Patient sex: M
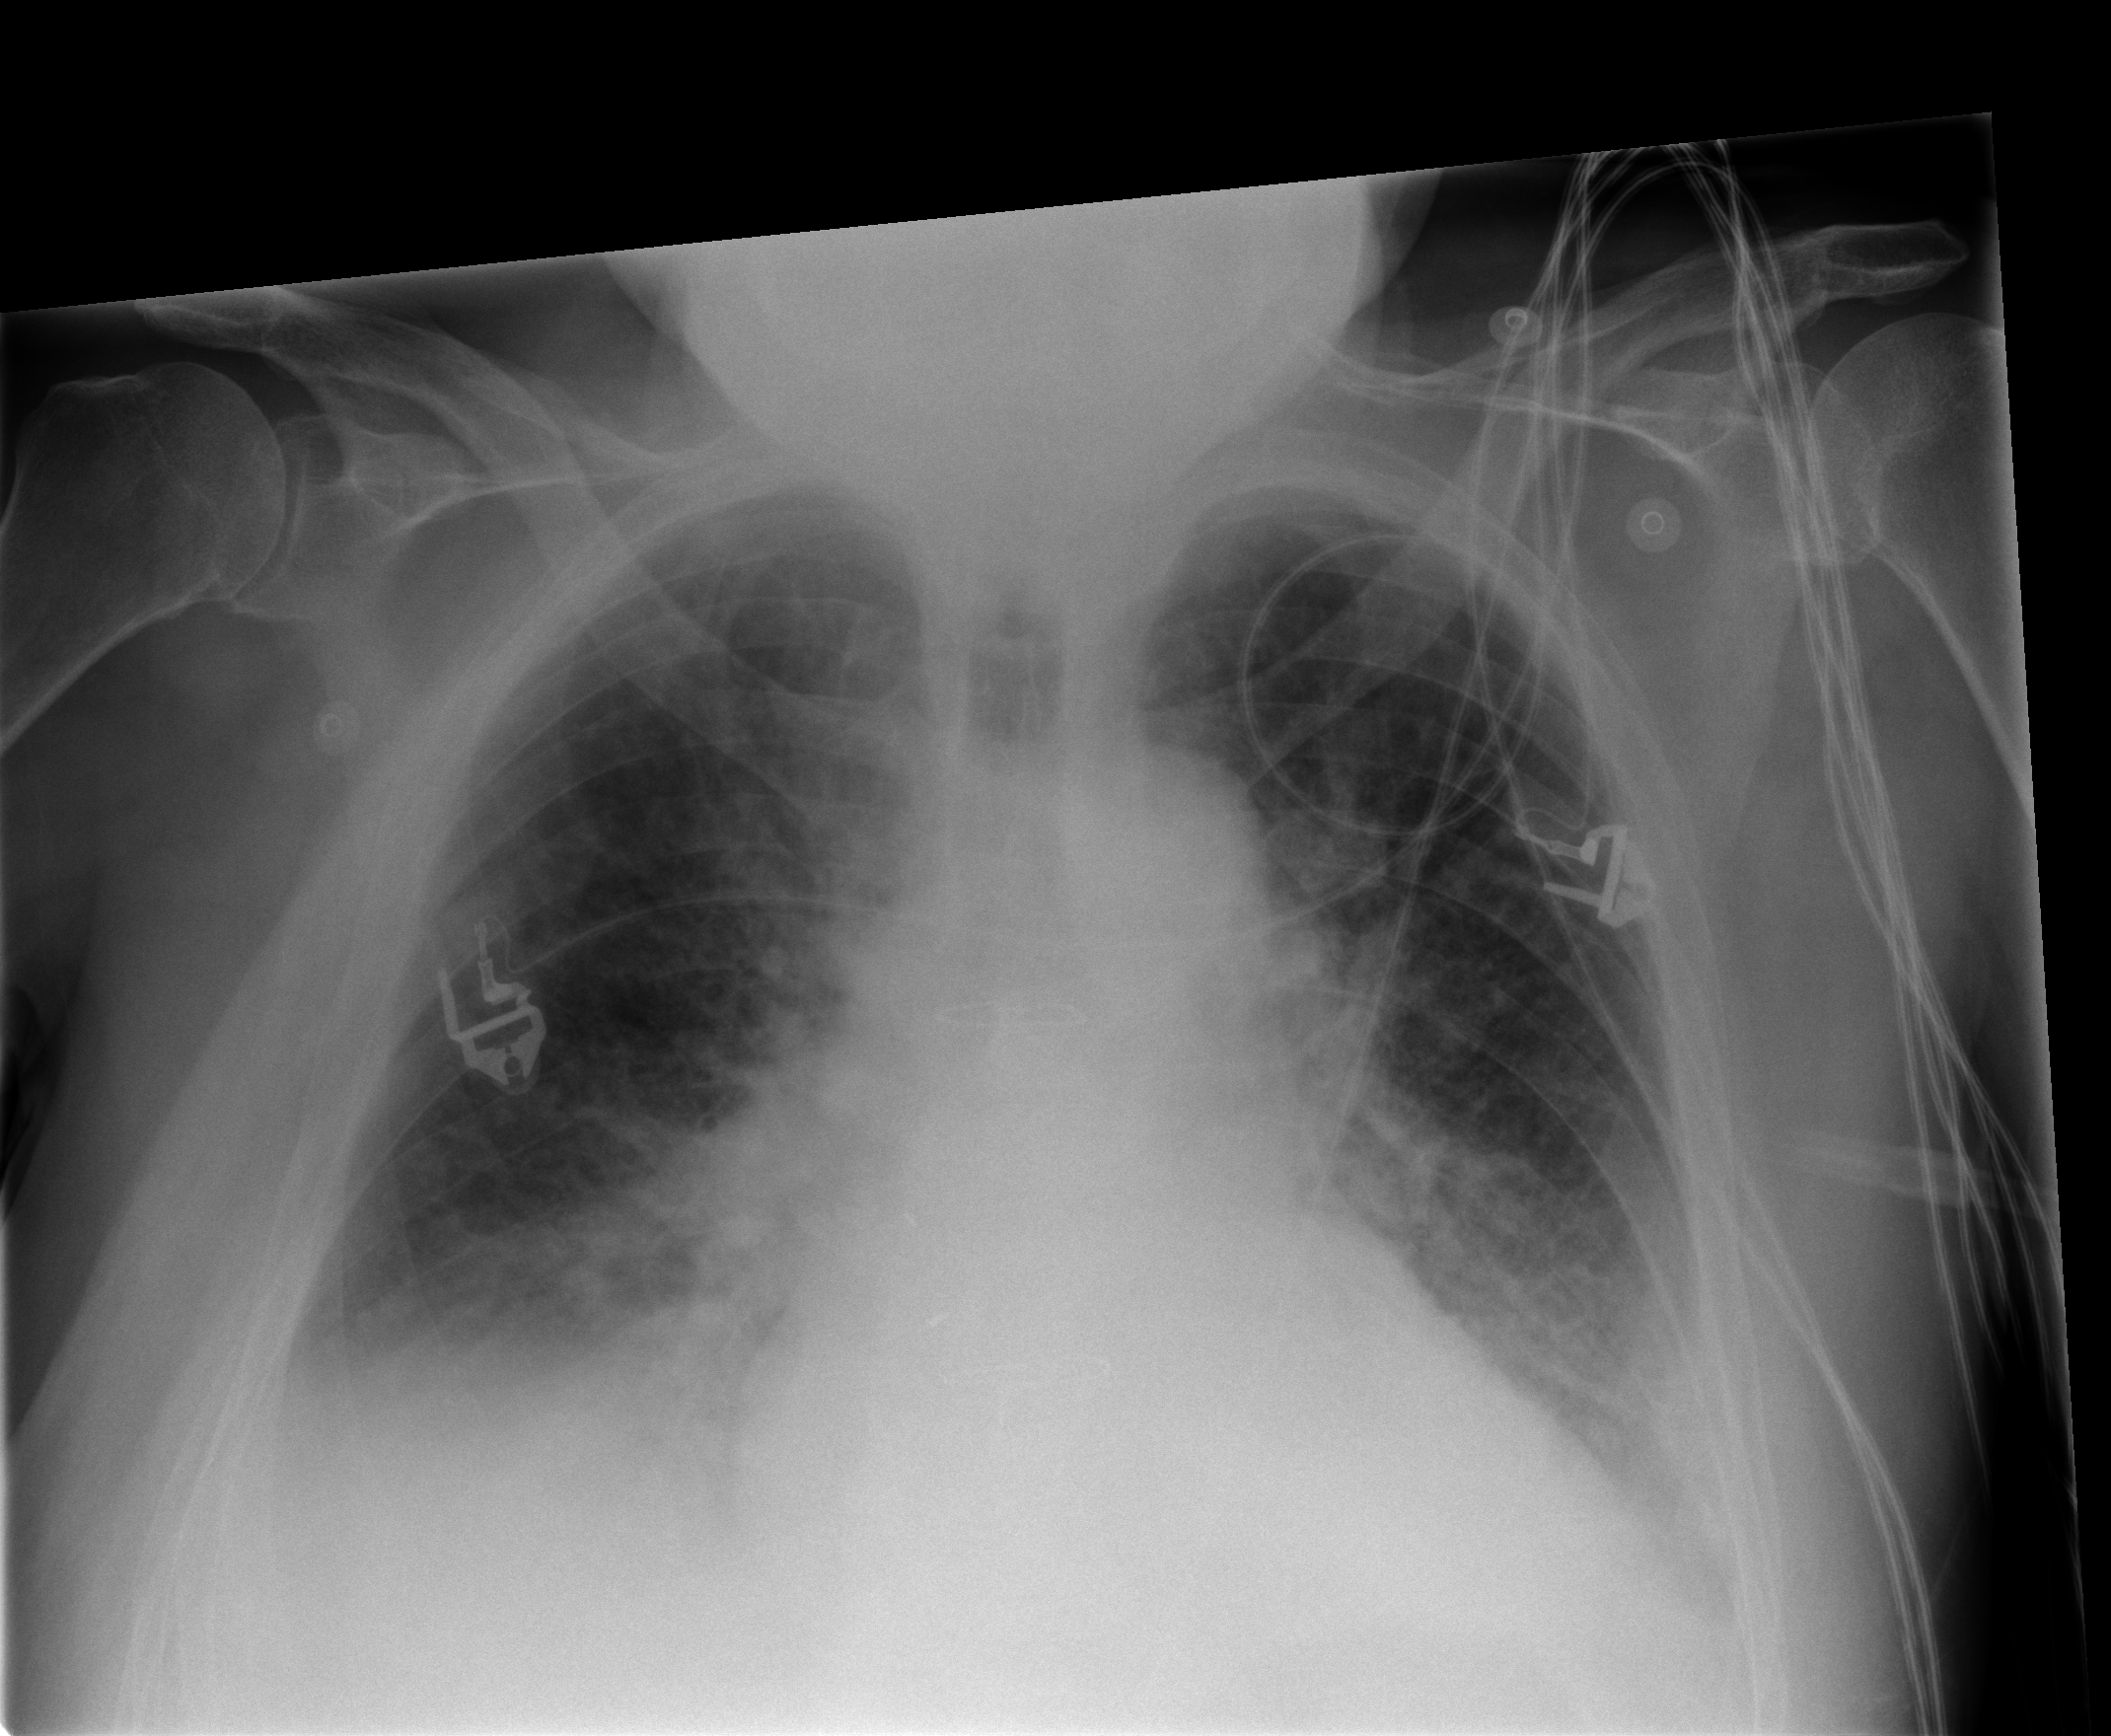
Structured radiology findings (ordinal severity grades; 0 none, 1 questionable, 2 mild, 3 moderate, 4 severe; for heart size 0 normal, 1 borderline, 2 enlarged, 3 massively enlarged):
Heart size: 1
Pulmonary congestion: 3
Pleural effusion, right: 2
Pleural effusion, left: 2
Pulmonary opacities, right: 2
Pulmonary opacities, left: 2
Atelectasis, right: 2
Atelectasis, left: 2